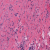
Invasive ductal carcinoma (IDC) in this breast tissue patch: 0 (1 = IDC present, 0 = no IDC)